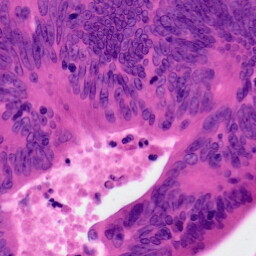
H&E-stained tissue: Colon